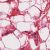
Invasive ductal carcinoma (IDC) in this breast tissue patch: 0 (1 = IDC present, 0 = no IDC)